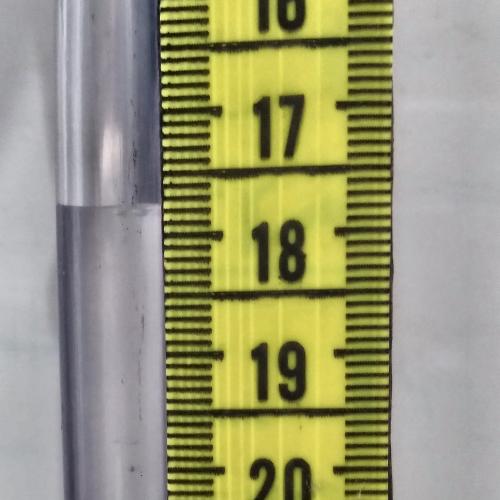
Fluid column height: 17.8 cm